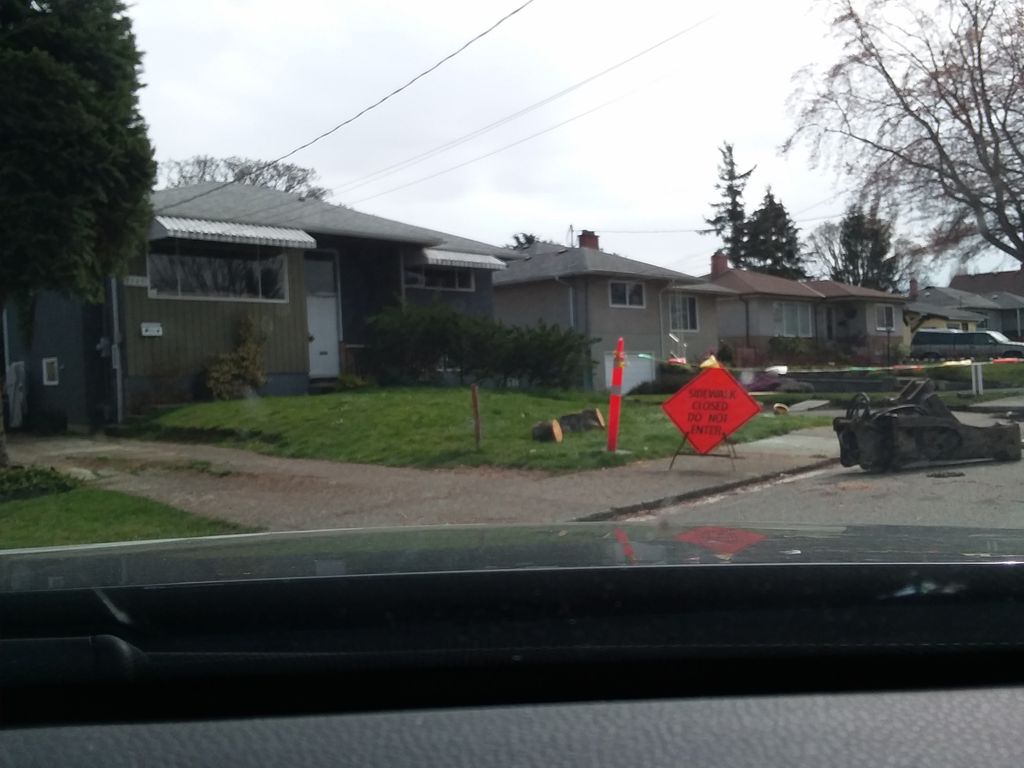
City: victoria